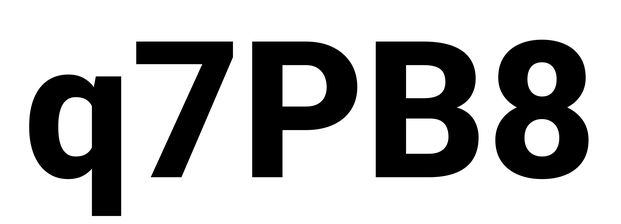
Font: Roboto_ExtraBold